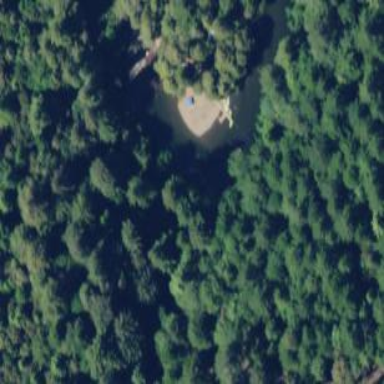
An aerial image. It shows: Swimming area within the leisure land.